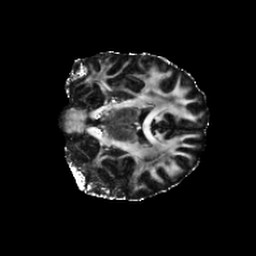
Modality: FA
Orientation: coronal
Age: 24
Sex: female
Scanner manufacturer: siemens
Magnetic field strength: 6.98 T
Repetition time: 7.776 s
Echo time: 0.076 s